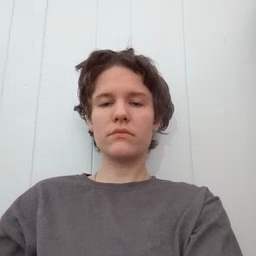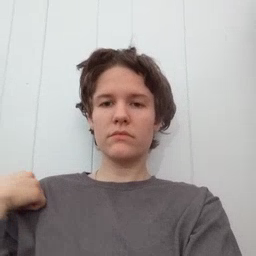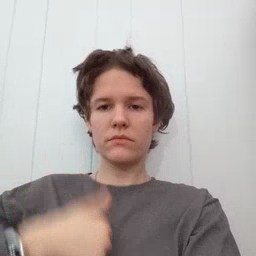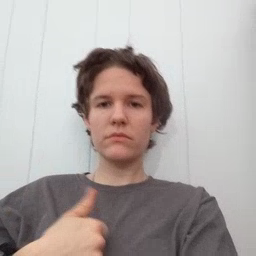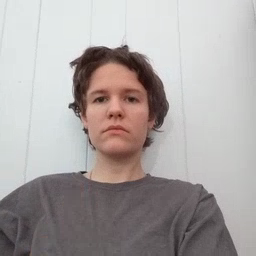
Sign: jacket